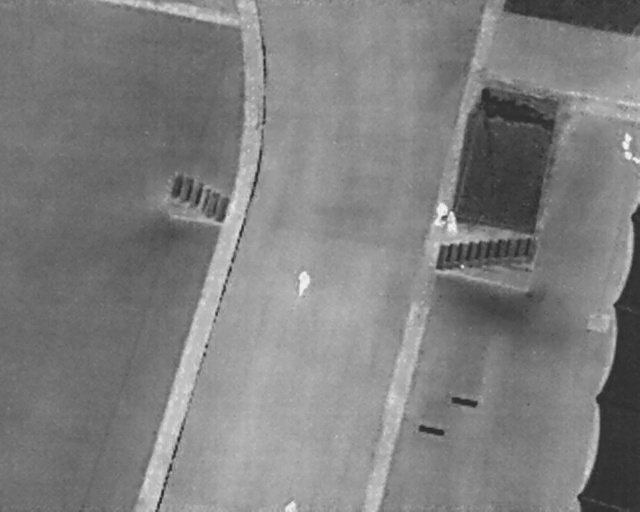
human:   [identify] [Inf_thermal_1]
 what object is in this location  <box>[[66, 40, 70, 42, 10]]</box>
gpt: <ref>1 medium person at the center</ref>

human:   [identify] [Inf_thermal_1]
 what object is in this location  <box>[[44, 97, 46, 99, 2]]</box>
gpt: <ref>1 small person at the bottom</ref>

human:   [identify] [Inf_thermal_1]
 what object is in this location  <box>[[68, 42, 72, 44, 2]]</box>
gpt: <ref>1 medium person at the right</ref>